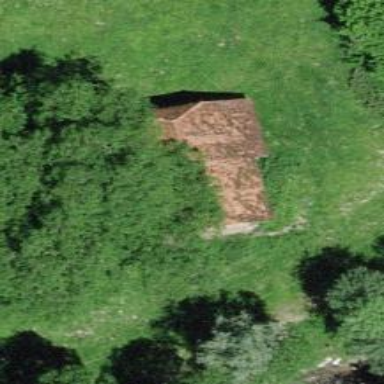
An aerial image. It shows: Rural barn.